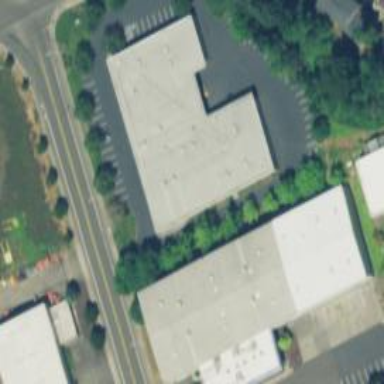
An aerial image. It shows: Commercial building.